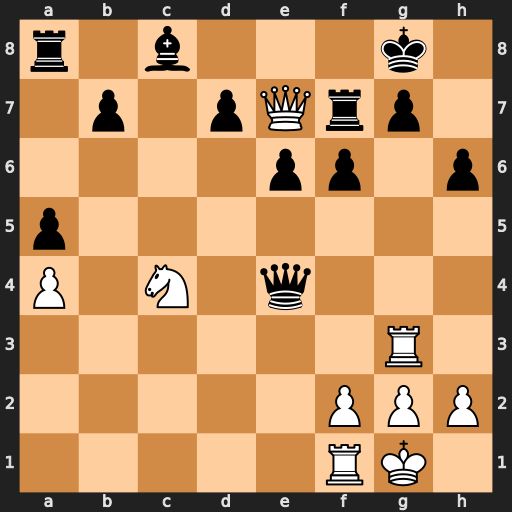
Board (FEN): r1b3k1/1p1pQrp1/4pp1p/p7/P1N1q3/6R1/5PPP/5RK1
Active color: w
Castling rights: -
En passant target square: -
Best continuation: Qxf7+ Kxf7 Nd6+ Kf8 Nxe4